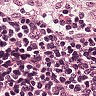
Metastatic tissue present: no